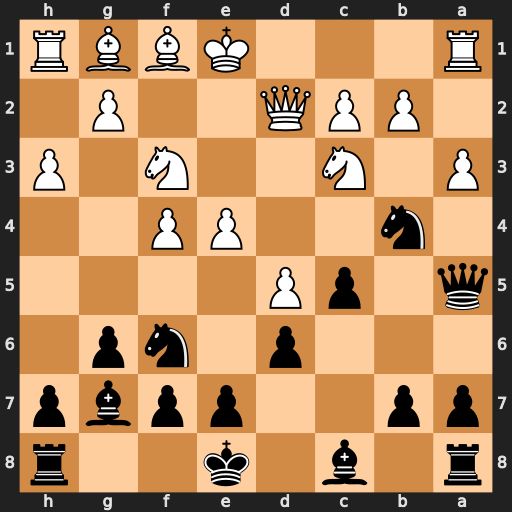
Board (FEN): r1b1k2r/pp2ppbp/3p1np1/q1pP4/1n2PP2/P1N2N1P/1PPQ2P1/R3KBBR
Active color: b
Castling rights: KQkq
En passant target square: -
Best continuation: Nxe4 Nxe4 Nxc2+ Kd1 Qxd2+ Nexd2 Nxa1